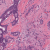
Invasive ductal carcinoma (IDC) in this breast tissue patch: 0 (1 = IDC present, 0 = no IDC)